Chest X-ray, PA view. Patient: 63 years old, sex M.
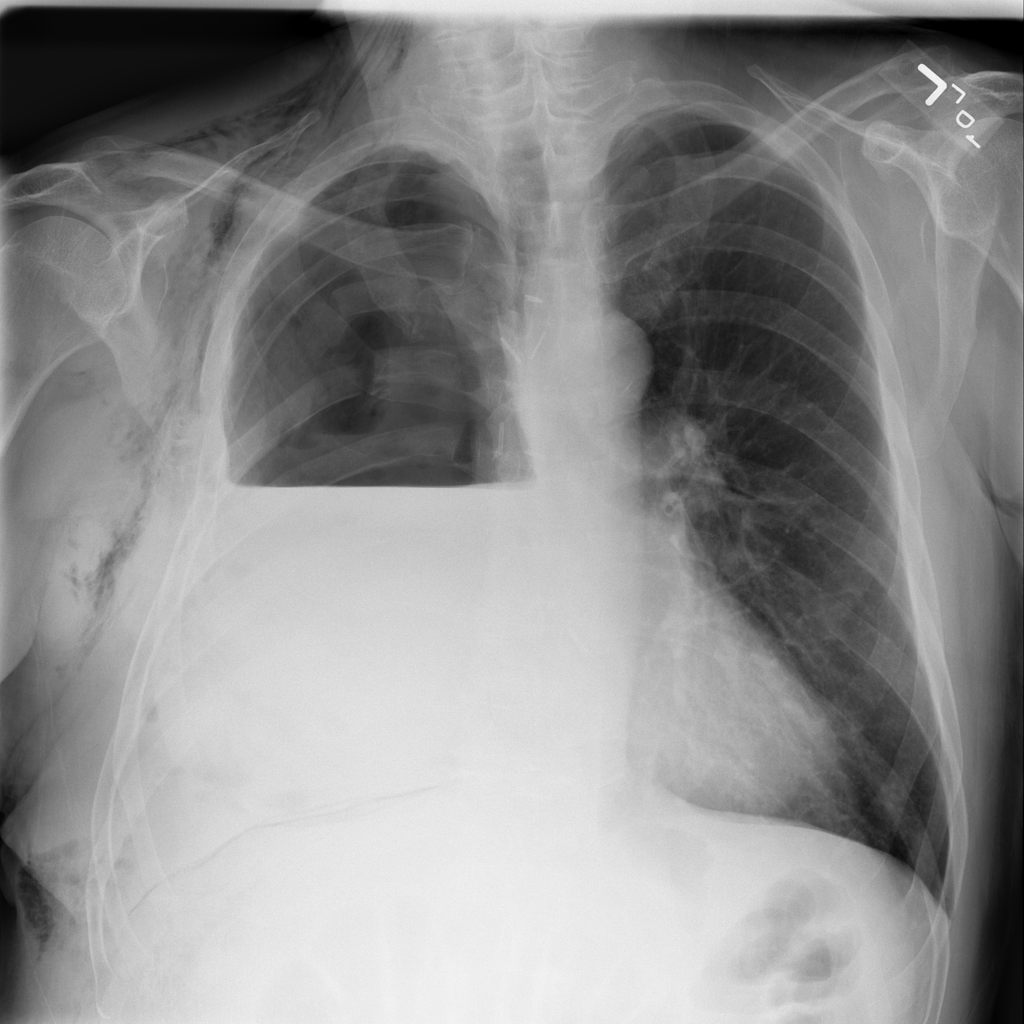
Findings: No Finding